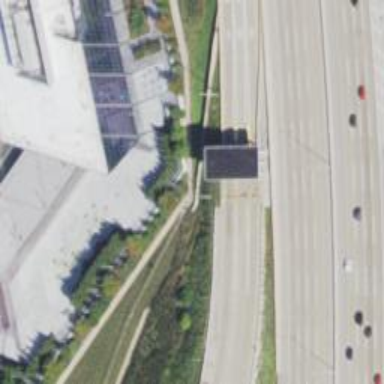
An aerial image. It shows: Toll gantry on the road.